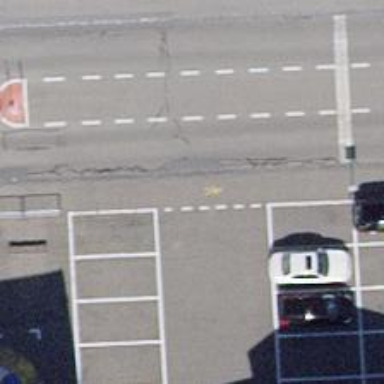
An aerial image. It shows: Parking aisle designated as service road.